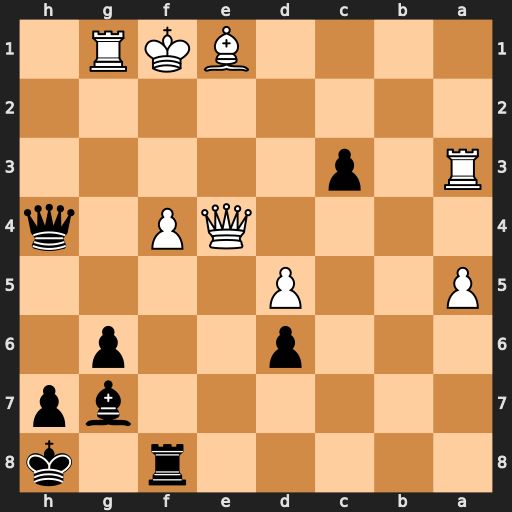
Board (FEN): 5r1k/6bp/3p2p1/P2P4/4QP1q/R1p5/8/4BKR1
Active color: b
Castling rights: -
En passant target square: -
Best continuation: Rxf4+ Qxf4 Qxf4+